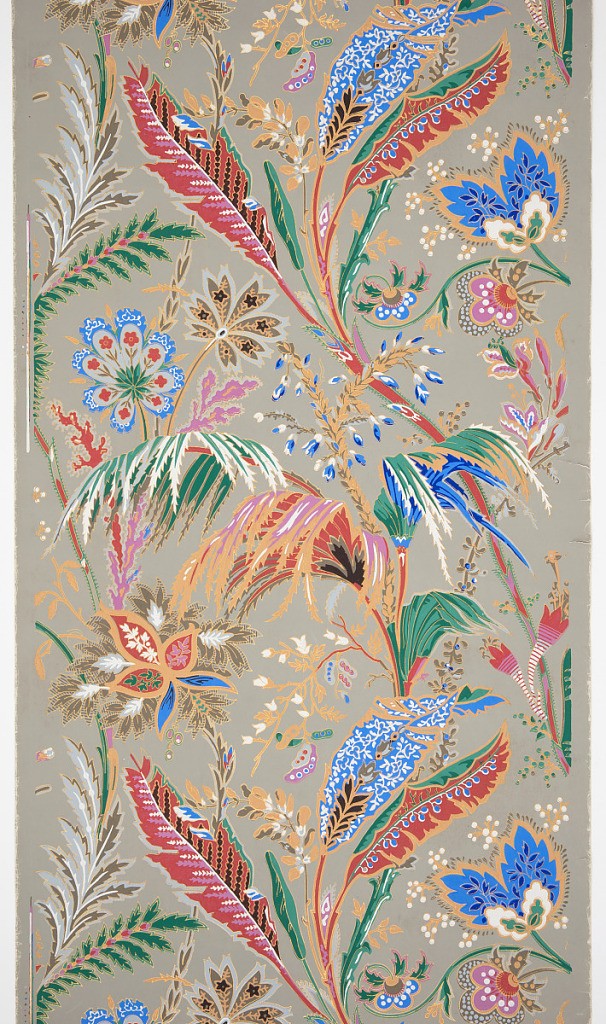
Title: Sidewall in Floral and Foliate pattern
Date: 1860–1870
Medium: block-printed paper
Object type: sidewall
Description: Floral and foliate pattern in style of Indian chintz. Exotic-looking plant forms printed in bold, unnatural colors. Printed in eleven colors on a gray ground.